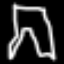
Label: pants